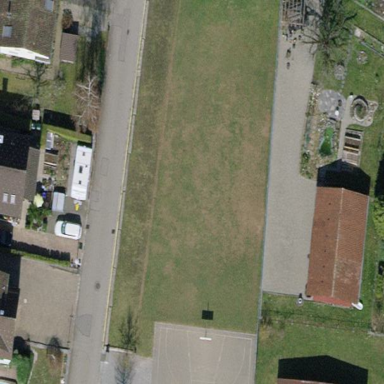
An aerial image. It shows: Soccer pitch for leisure land activities.